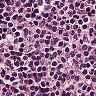
Metastatic tissue present: no